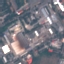
Land use / land cover: Industrial